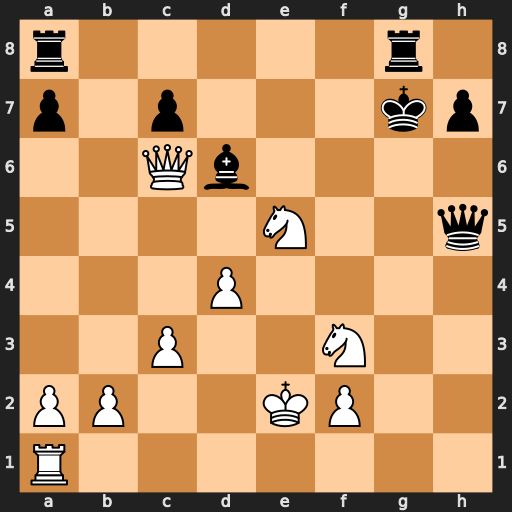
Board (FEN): r5r1/p1p3kp/2Qb4/4N2q/3P4/2P2N2/PP2KP2/R7
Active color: w
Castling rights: -
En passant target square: -
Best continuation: Qd7+ Kh8 Nf7+ Qxf7 Qxf7